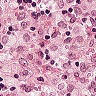
Metastatic tissue present: no